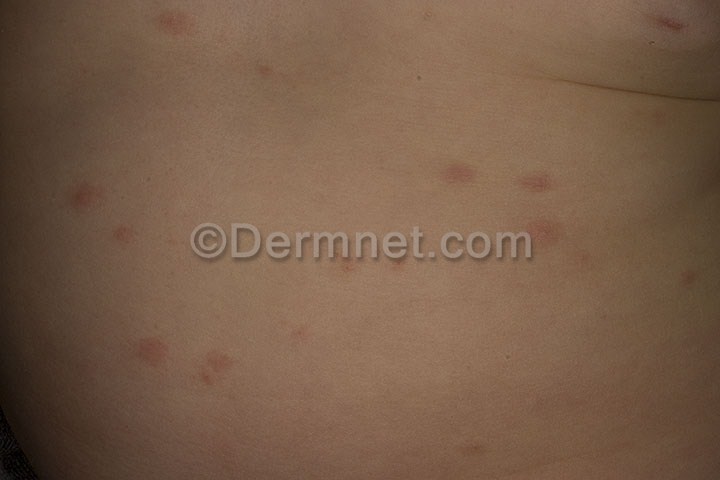
Disease: Exanthems and Drug Eruptions